Interaction volume radius: 5 \u00c5
Interaction volume height: 25 \u00c5
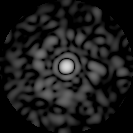
Disorder parameter: 0.8169